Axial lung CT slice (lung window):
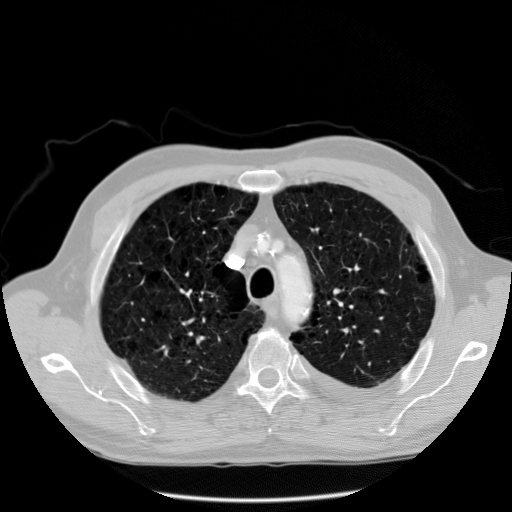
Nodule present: no